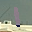
Label: 1